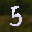
Label: 5